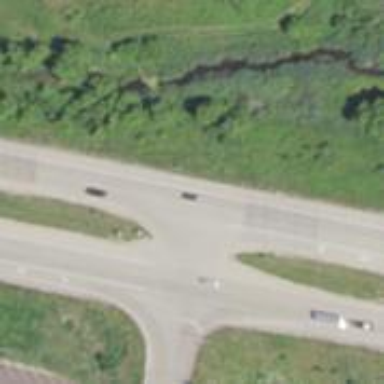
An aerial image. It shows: Trunk highway.